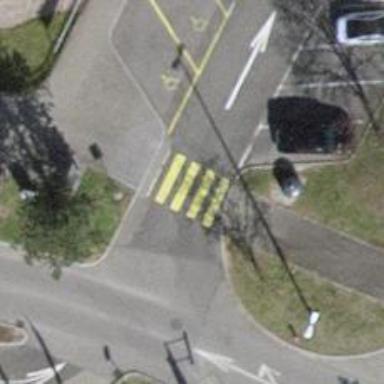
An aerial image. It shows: Zebra crossing on the road.